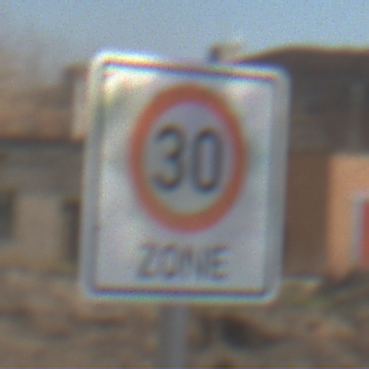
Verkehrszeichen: BeginnZone30
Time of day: Midday
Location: Outdoor (Suburban)
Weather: PartlyCloudy
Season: NotSpecified
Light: Natural